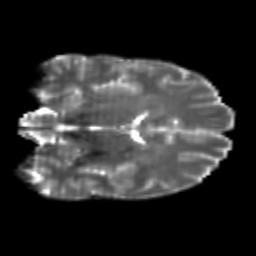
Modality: T2w
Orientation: coronal
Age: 22
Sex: male
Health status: healthy
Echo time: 0.074 s